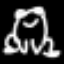
Label: frog